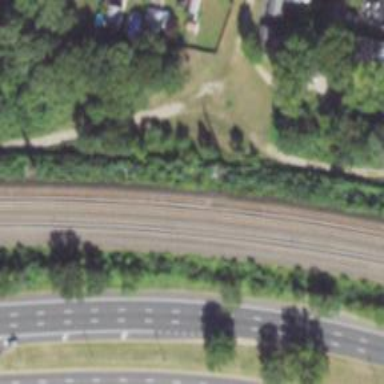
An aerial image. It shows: Electrified rail railway.